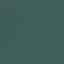
Land use / land cover class: SeaLake